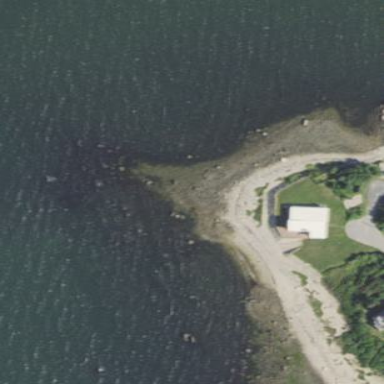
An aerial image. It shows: Rocky area where the tidal waters flow in.